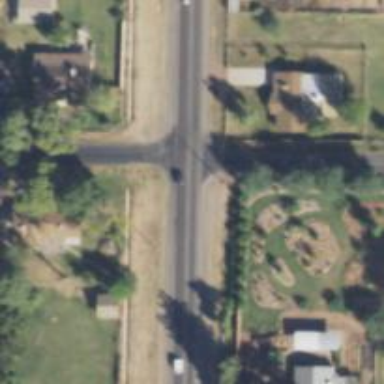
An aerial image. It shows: Unmarked road crossing.